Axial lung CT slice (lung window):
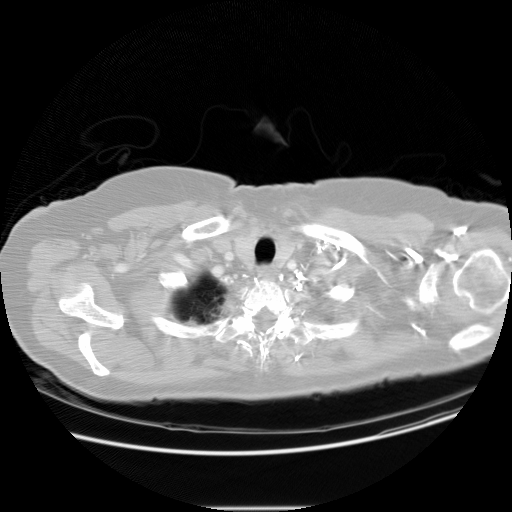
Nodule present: no